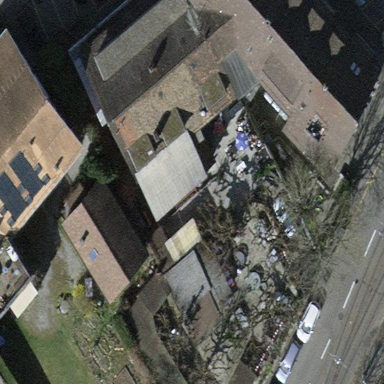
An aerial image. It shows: Restaurant in building.